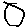
Label: circle